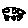
Label: car